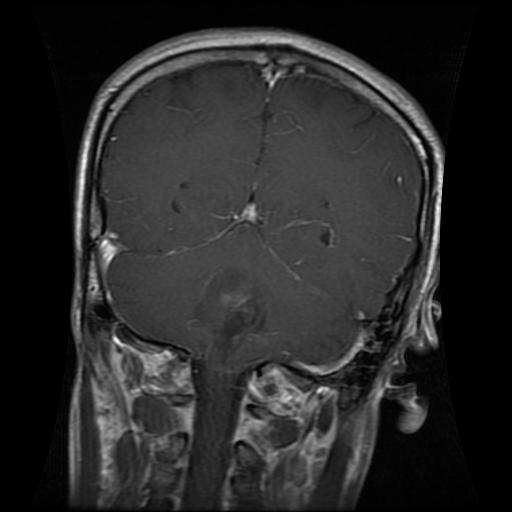
Label: glioma